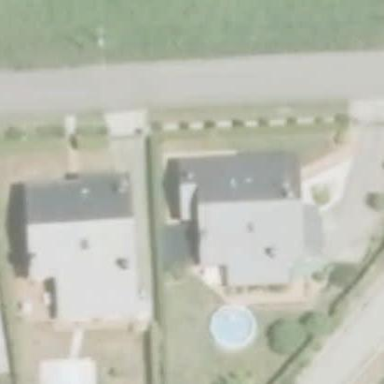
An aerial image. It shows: Simple and straightforward house.